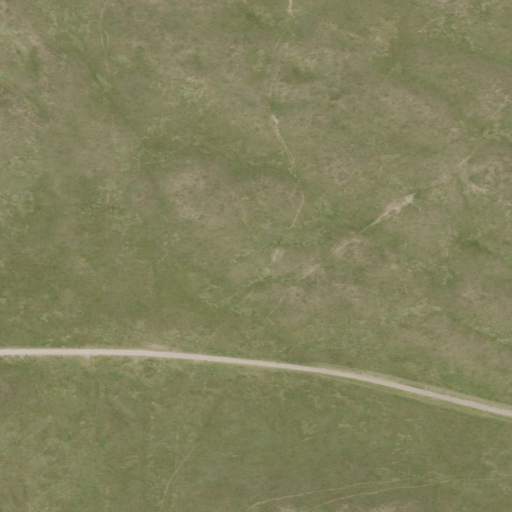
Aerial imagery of valley in Nebraska named Mell Valley containing only grassland